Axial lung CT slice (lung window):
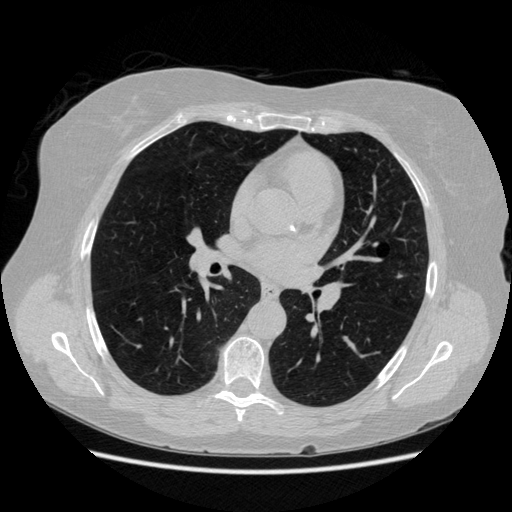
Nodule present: no